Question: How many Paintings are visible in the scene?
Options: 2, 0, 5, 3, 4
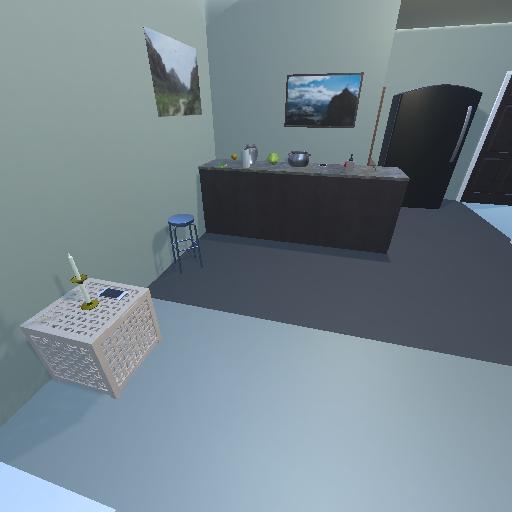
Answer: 2